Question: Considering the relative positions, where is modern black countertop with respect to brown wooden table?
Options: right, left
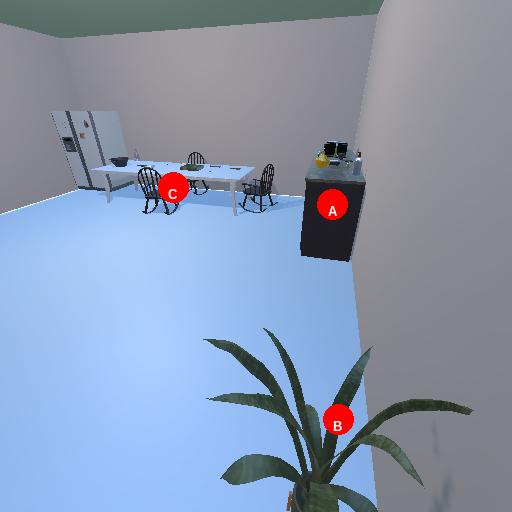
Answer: right